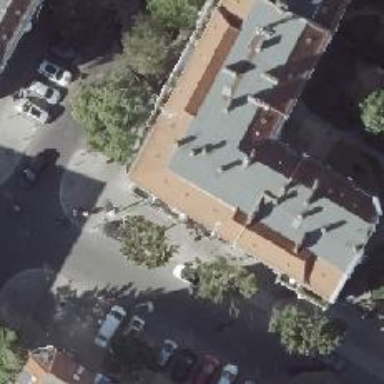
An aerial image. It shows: Café.